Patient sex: F
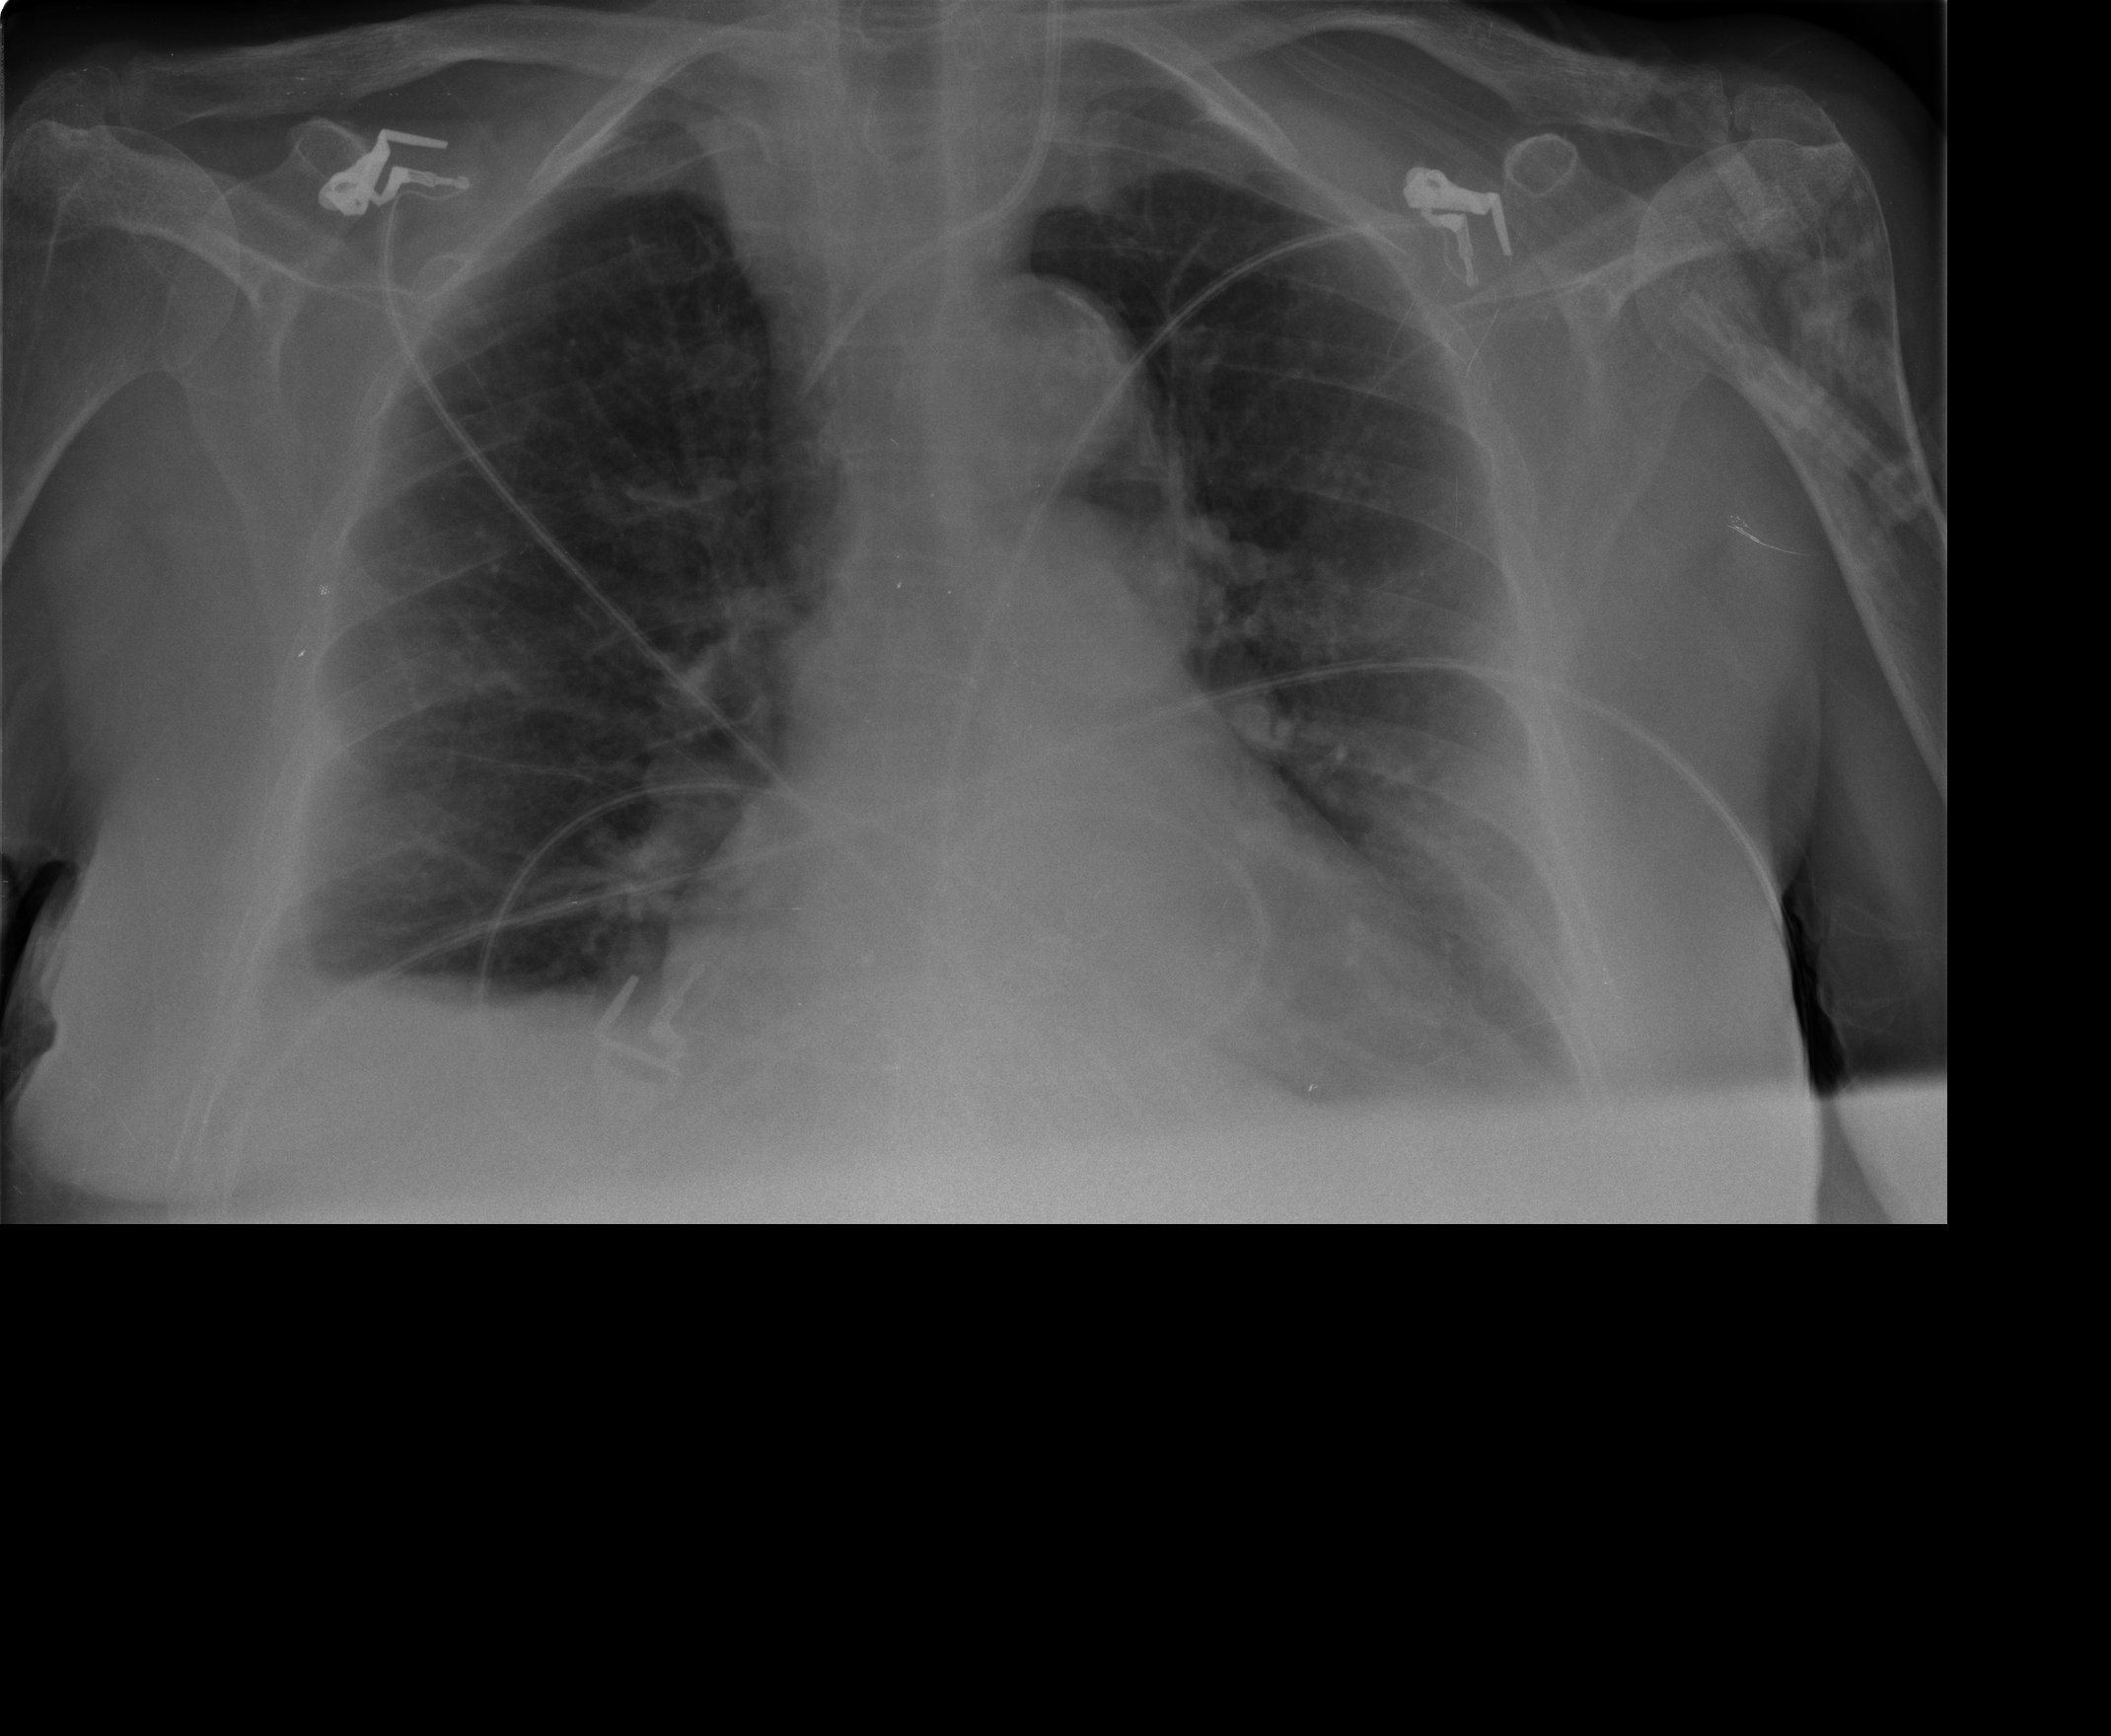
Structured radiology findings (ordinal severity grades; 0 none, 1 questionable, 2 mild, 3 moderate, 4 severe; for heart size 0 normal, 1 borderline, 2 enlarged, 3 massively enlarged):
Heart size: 2
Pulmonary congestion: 0
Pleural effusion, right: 2
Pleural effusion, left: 1
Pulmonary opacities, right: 0
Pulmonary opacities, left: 0
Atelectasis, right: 2
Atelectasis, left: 2